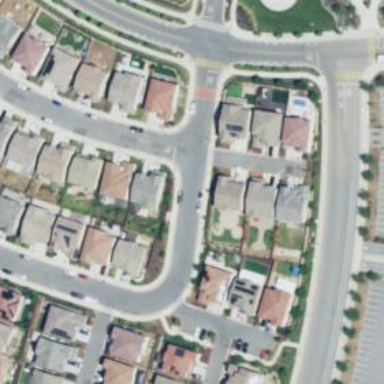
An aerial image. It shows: Shared driveway marked as service road.